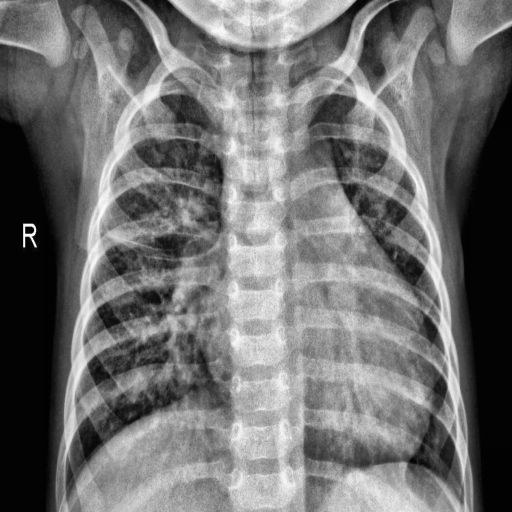
Finding: PNEUMONIA